Field crop: maize
Growth stage: 2
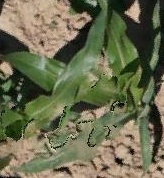
Species: maize